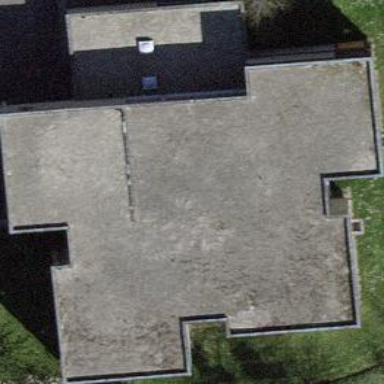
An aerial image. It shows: School building.